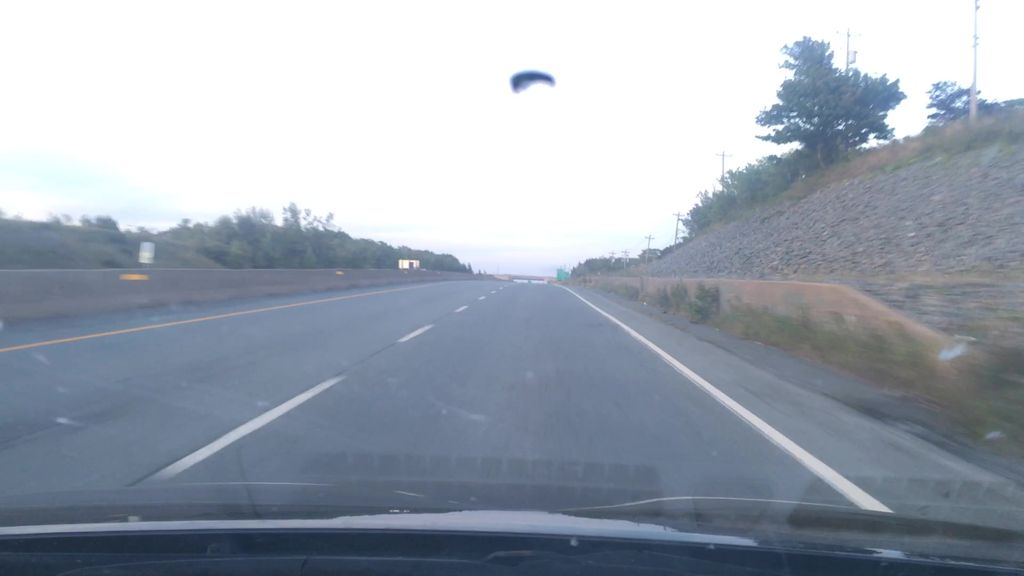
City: halifax